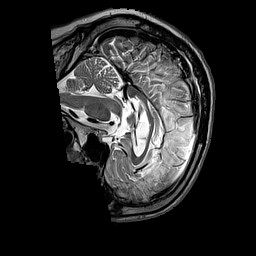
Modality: T2w
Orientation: sagittal
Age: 59
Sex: male
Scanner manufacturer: siemens
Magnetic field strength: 3 T
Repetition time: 3.2 s
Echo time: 0.212 s